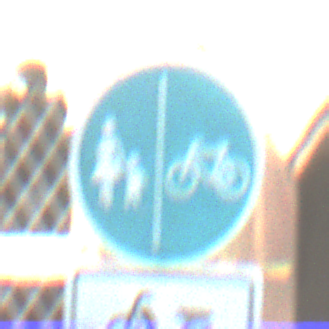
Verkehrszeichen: GetrennterRadUndGehwegRadwegRechts
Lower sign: EinspurigeFahrzeugeFrei2
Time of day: MorningAfternoon
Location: Outdoor (Urban)
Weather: PartlyCloudy
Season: NotSpecified
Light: Natural